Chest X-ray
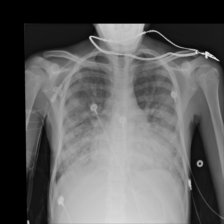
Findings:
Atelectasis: negative
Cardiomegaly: negative
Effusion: negative
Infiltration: negative
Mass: negative
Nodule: negative
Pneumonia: negative
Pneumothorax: negative
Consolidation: negative
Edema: negative
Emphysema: negative
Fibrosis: negative
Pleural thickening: negative
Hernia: negative